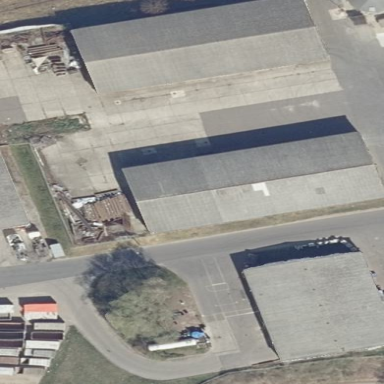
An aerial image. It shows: Building with gabled roof oriented along its structure. The roof is colored grey.